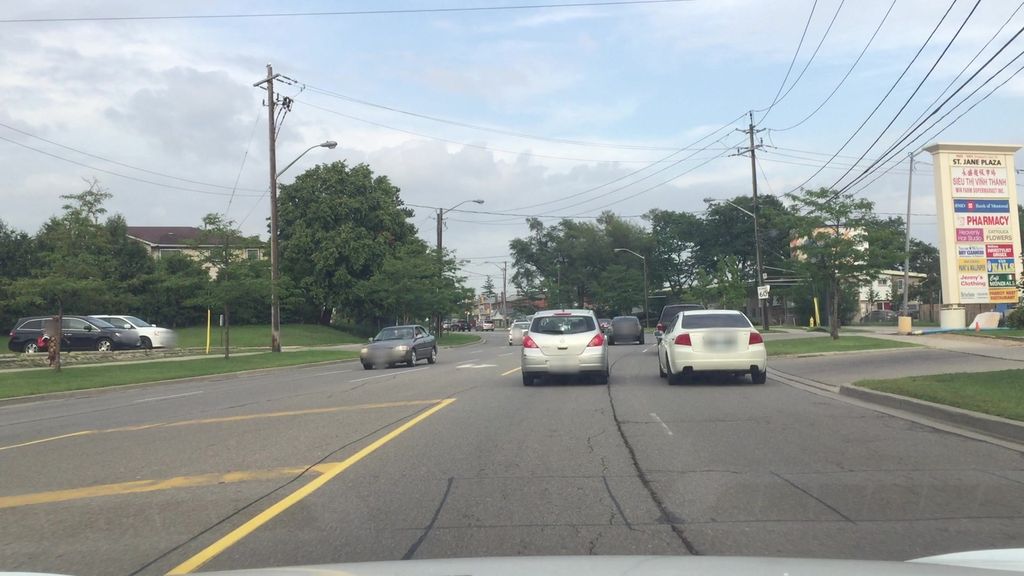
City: toronto